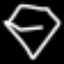
Label: diamond